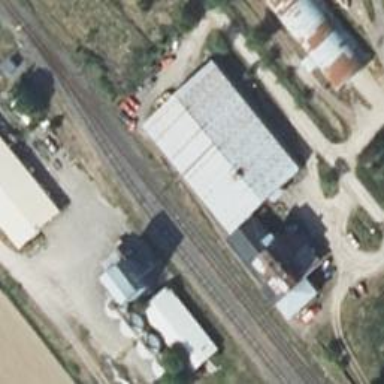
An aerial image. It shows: Rail siding with electrified contact lines for trains.